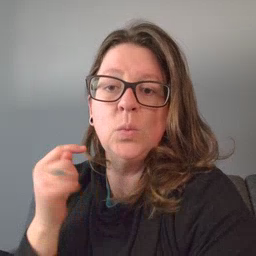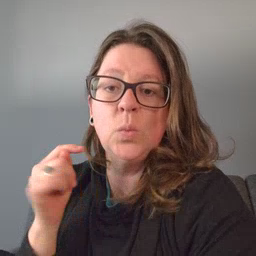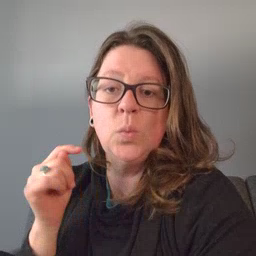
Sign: toy